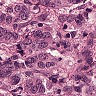
Metastatic tissue present: yes